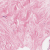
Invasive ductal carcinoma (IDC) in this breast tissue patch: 0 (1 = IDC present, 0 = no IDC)